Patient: sex F, age 57
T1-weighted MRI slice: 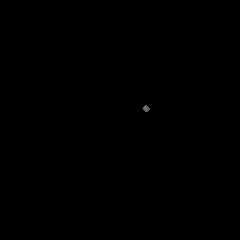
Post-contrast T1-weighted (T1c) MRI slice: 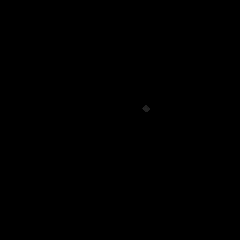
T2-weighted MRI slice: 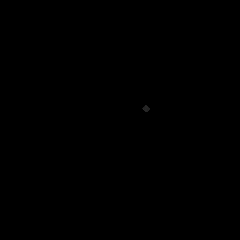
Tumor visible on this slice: no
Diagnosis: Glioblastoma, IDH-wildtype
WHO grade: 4